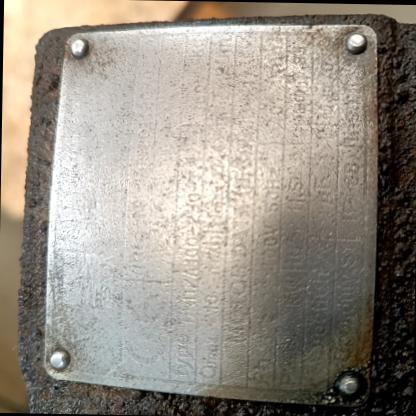
Klasa: tabliczka-znamionowa